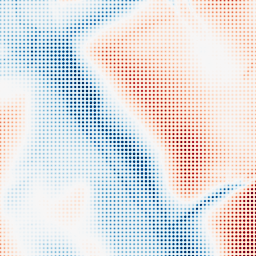
Category: classical
Decomposition family: gaussian_anisotropic
Decomposition parameters: sigma_x: 50
sigma_y: 5
Upsampling method: sinc_hamming
Upsampling parameters: scale: 8
kernel_size: 4
Upsampling scale: 8